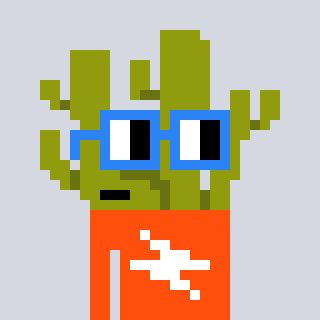
a pixel art character with square blue glasses, a cactus-shaped head and a orange-colored body on a cool background